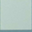
Piece: xx